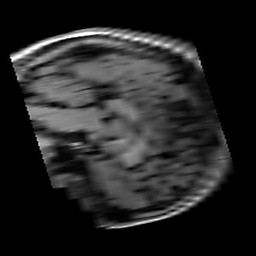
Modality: T1w
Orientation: sagittal
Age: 19
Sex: female
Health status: healthy
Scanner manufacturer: siemens
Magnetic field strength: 3 T
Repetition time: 4.1 s
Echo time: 0.0085 s